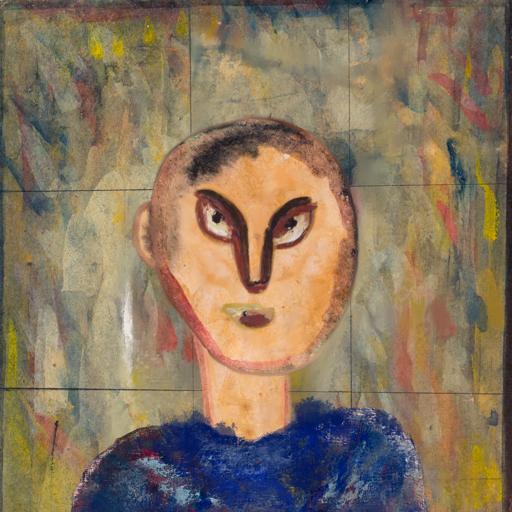
Background: GypsyMother, Head And Neck Front: Childish, Face Front: After_Raid, Bust: Irani, Hair Front: Blank, Head Accessory: Blank, Second Necklace: Blank, Necklace: Blank, Baby: Blank